Question: I have a 'table' with 3 cells and I was wondering if I could "rotate" the data between each cell?
Basically, so after a set amount of time I want the data in the first cell to move to the second cell, the second cell data to move to the third cell and the third cell data to move to the first cell and so on...
I'm guessing if it's possible it would require some form of JavaScript?
Here's an example of what I'm trying to achieve:

<URL>
'''
<table class="three" width="150" height="35%" border="1"><tr>
<td colspan="2" align="center" valign="bottom" style="font-size:30px;"><strong>T/O: PS48k</strong></td></tr>
<tr>
<td width="60" align="center" style="font-size:12px"><strong>GP:PS7k</strong>
</td>
<td width="60" align="center" style="font-size:12px"><strong>M:15%</strong>
</td>
</tr>
</table>
'''
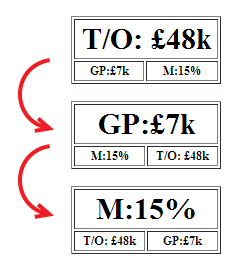
Answer: I would use jQuery to do this as it requires manipulation of the DOM. In addition to this I would separate the styling from the markup.
'''
// Store the TRs to a variable
var $tr = $('.three tr');
// Write a function
!function reDraw() {
// Identify the TDs
var $td1 = $tr.eq(0).find('td'),
$td2 = $tr.eq(1).find('td').eq(0),
$td3 = $tr.eq(1).find('td').eq(1);
// Reshuffle TDs, and apply correct colspan
$td2.insertBefore( $td1 ).attr('colspan','2');
$td1.insertAfter( $td3 ).attr('colspan','1');
// Refresh after 2 seconds
setTimeout(reDraw, 2000);
}();
'''
Check it out on <URL>